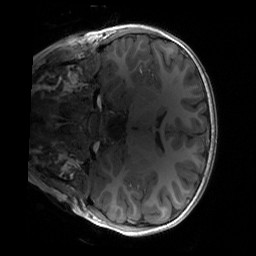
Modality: T1w
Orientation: coronal
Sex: male
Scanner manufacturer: siemens
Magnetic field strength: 3 T
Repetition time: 1.9 s
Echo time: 0.00243 s